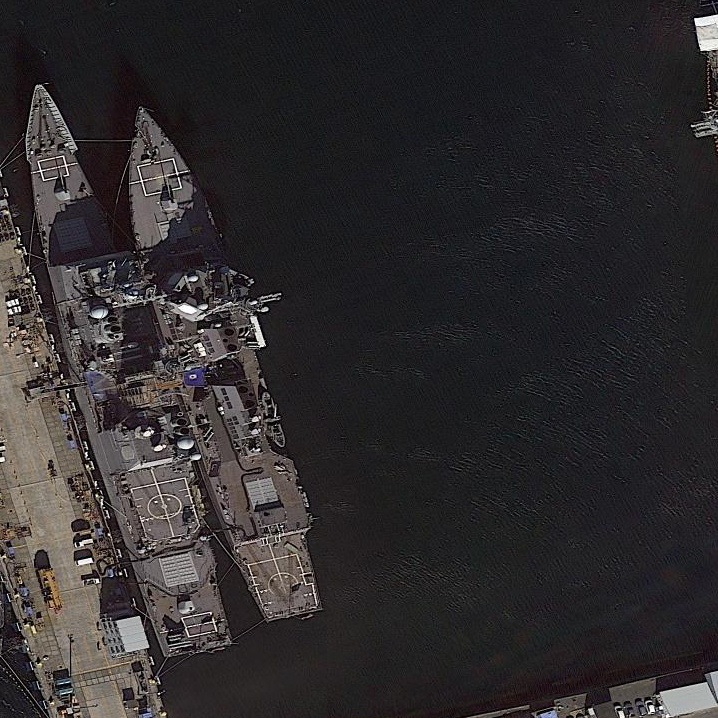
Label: destroyer